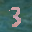
Label: 3